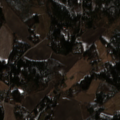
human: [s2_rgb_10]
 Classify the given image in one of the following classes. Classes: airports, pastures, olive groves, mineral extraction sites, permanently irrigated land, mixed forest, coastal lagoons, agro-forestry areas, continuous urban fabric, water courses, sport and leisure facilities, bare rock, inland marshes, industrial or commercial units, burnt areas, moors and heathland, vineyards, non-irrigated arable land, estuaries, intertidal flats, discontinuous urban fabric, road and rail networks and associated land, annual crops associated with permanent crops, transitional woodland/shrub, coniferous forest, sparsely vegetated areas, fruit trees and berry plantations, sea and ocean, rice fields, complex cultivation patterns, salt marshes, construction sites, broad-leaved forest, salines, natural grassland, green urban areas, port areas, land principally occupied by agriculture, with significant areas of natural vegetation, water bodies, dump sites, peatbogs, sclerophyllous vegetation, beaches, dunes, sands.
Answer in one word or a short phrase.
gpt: discontinuous urban fabric, non-irrigated arable land, land principally occupied by agriculture, with significant areas of natural vegetation, mixed forest, transitional woodland/shrub